Field crop: maize
Growth stage: 2
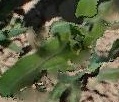
Species: maize